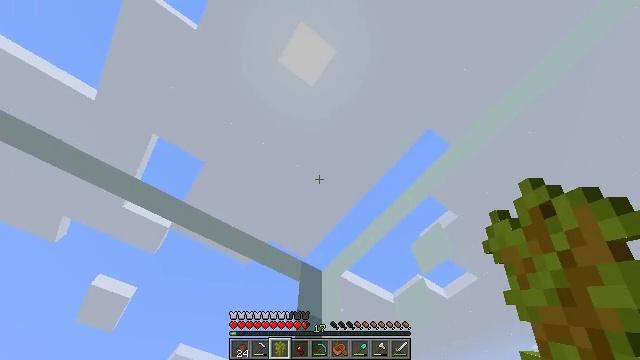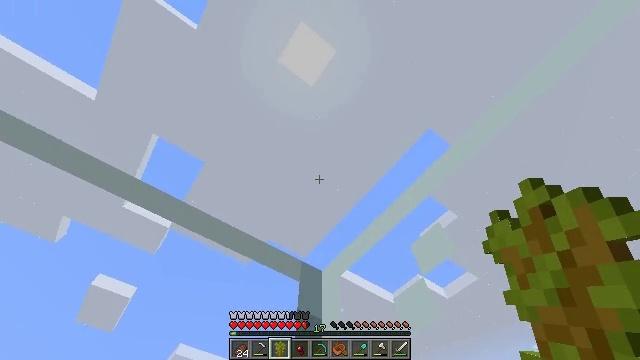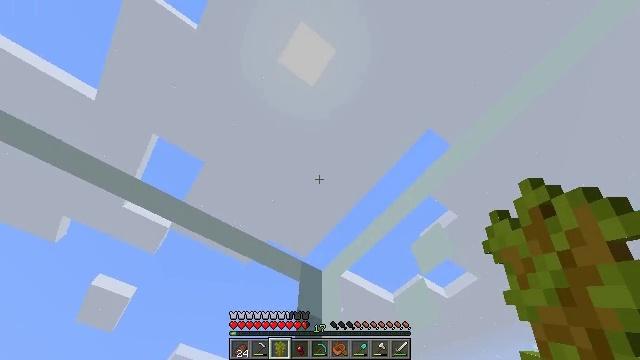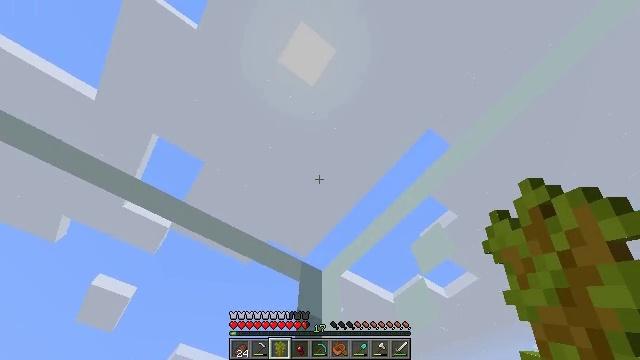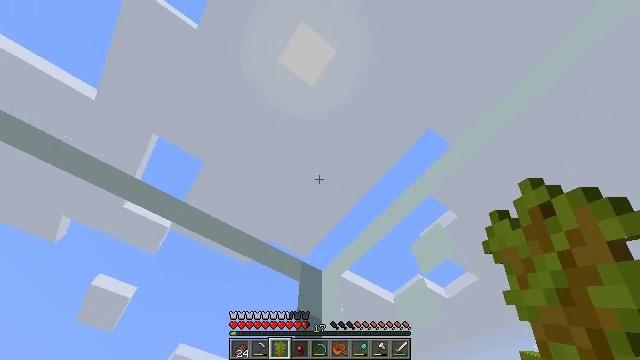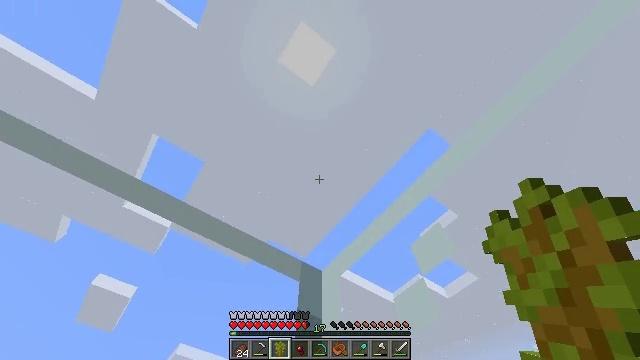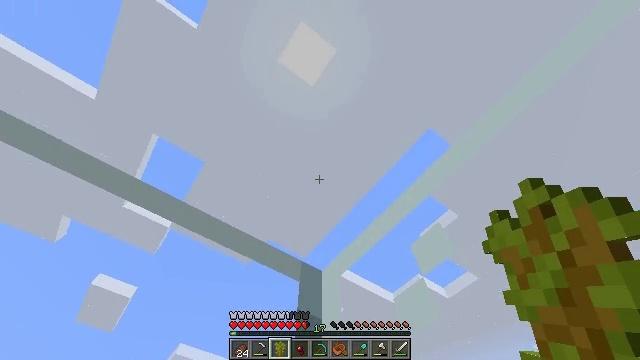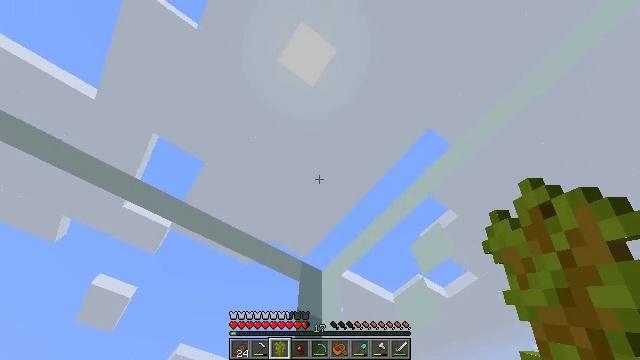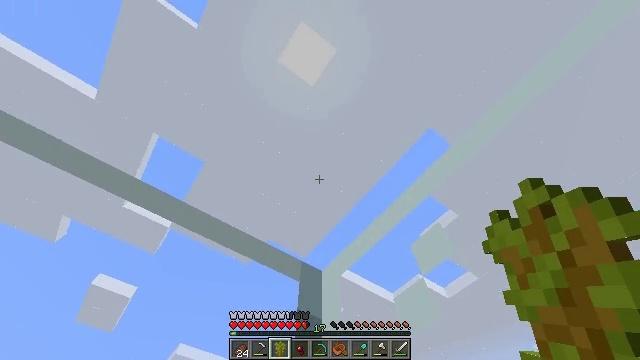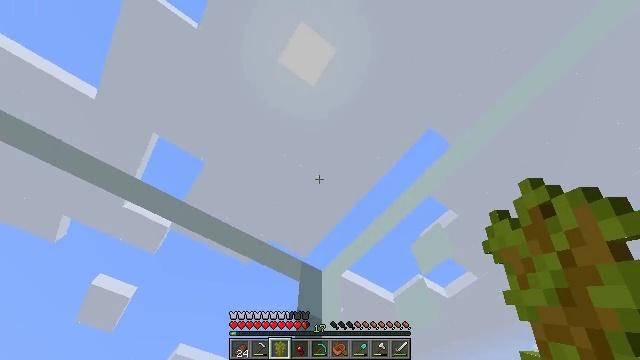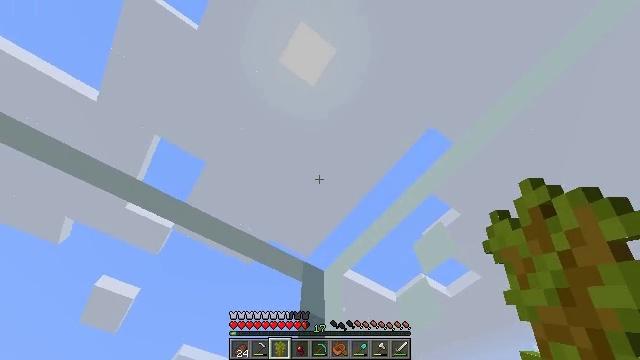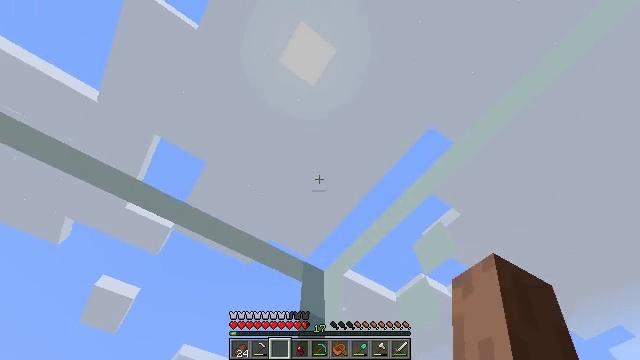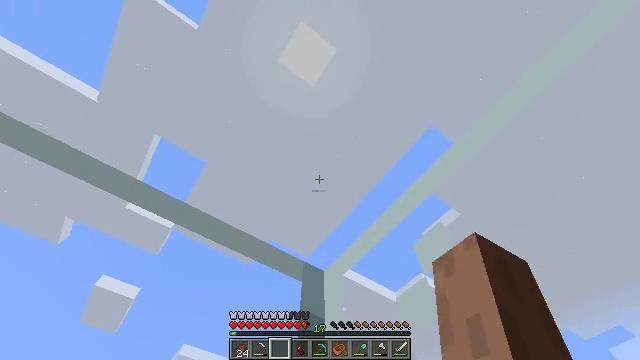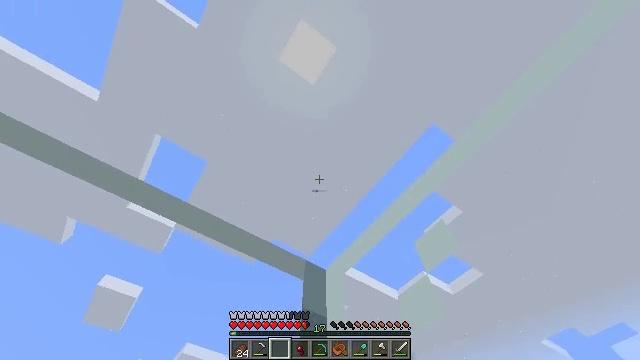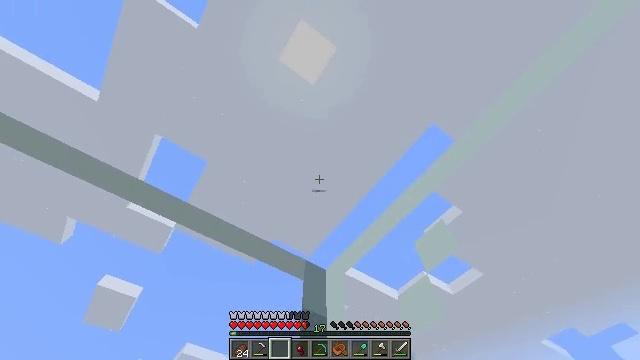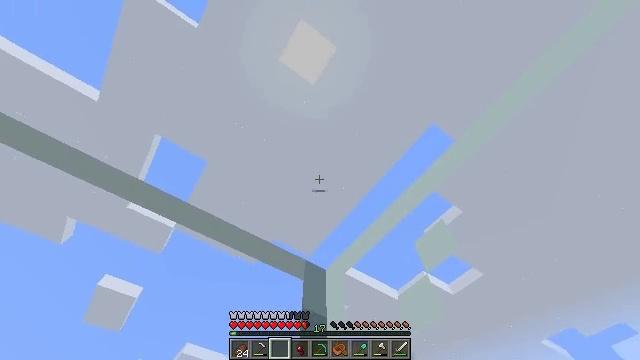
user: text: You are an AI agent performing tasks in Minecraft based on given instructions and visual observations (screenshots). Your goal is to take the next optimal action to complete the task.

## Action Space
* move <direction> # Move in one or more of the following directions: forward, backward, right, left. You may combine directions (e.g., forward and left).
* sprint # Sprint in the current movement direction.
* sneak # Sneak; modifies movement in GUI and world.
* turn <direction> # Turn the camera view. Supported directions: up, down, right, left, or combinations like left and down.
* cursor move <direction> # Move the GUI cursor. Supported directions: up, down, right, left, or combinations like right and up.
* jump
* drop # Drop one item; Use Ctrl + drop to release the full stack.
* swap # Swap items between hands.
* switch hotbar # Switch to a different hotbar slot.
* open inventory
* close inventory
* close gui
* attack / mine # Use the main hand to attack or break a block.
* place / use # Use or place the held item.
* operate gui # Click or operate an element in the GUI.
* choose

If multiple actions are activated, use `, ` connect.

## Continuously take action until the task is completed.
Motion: motion action
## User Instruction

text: Drop an acacia sapling.
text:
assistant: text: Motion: no_op
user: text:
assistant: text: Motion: no_op
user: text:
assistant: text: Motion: no_op
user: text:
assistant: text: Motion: no_op
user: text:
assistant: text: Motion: no_op
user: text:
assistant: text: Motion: no_op
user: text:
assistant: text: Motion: no_op
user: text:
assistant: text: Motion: no_op
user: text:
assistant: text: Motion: no_op
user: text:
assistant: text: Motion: no_op
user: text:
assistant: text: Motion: drop
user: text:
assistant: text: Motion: drop
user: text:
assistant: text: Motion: drop
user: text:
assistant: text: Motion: drop
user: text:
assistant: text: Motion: no_op
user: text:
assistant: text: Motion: no_op